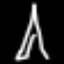
Label: The Eiffel Tower